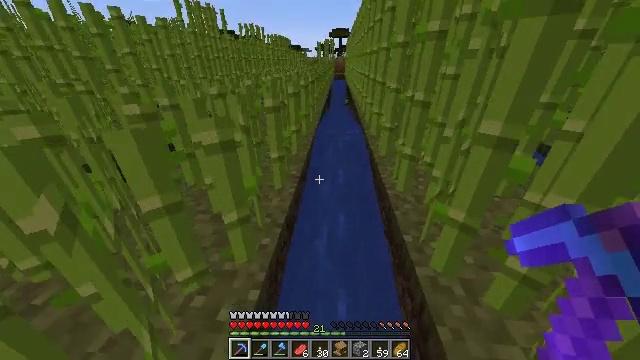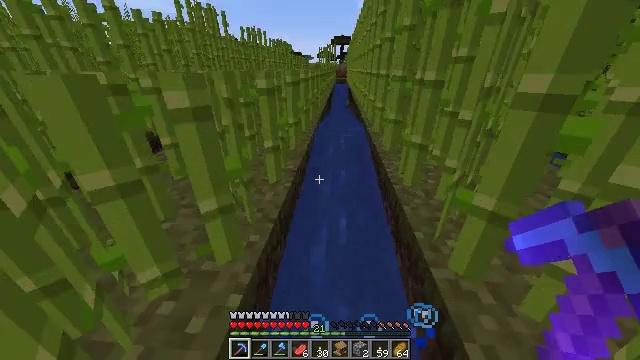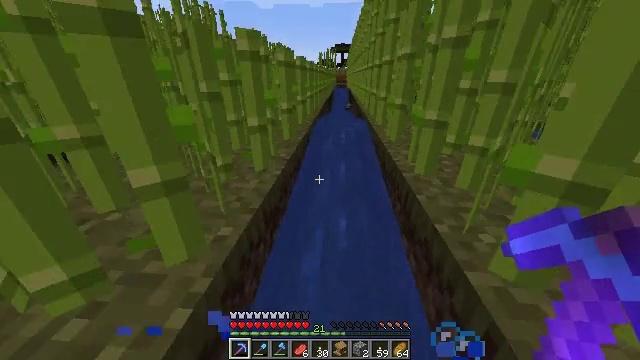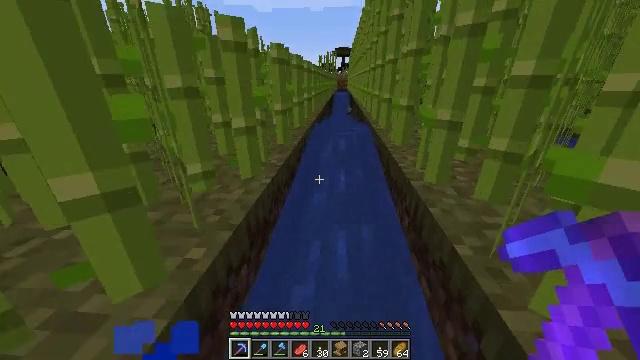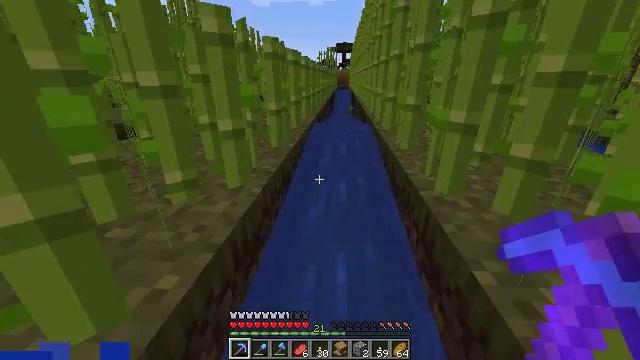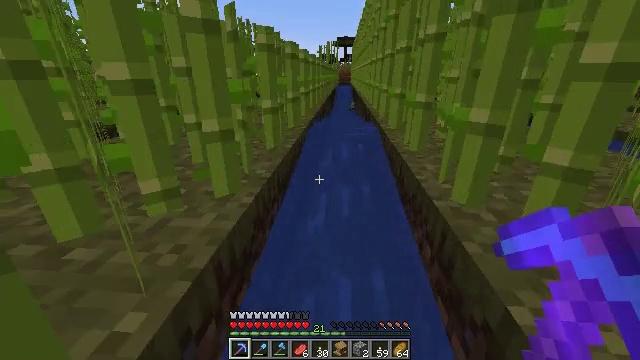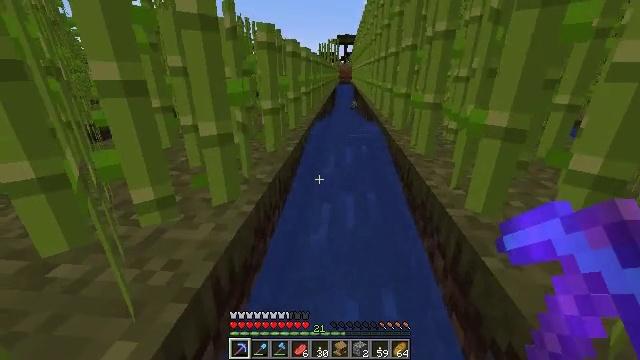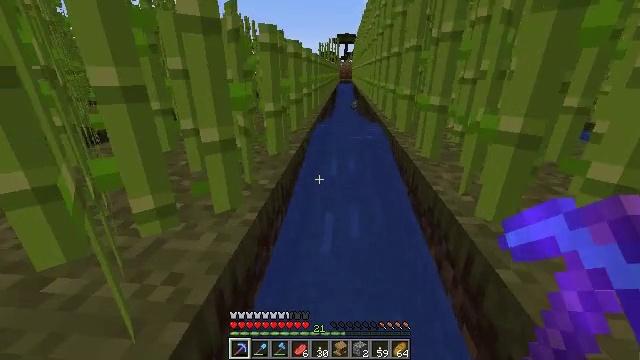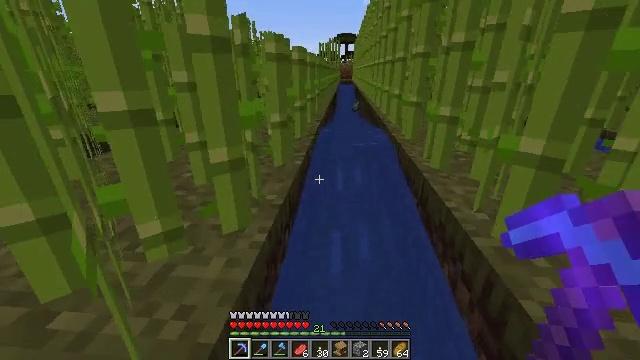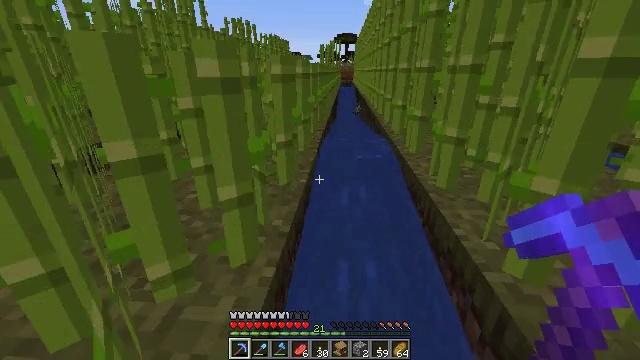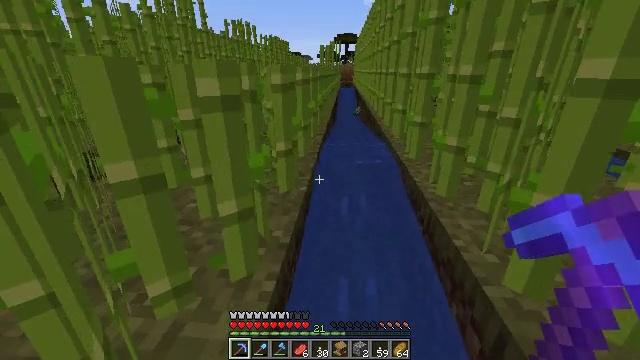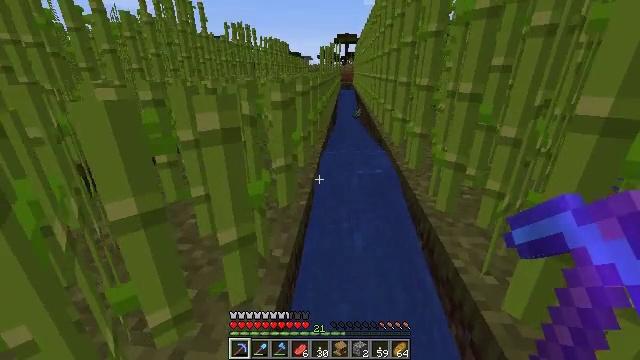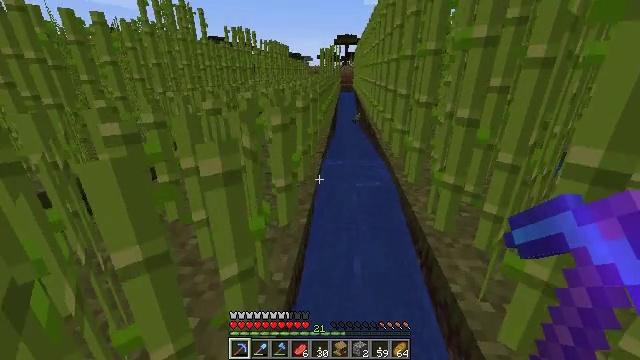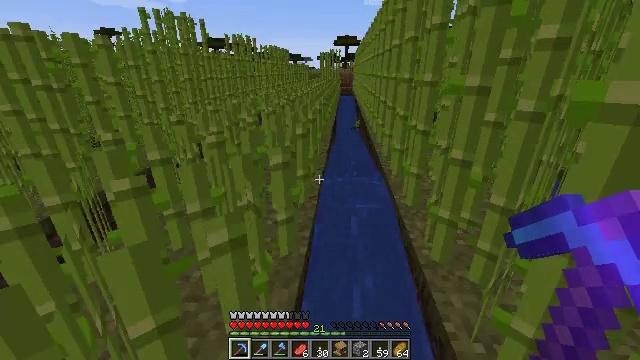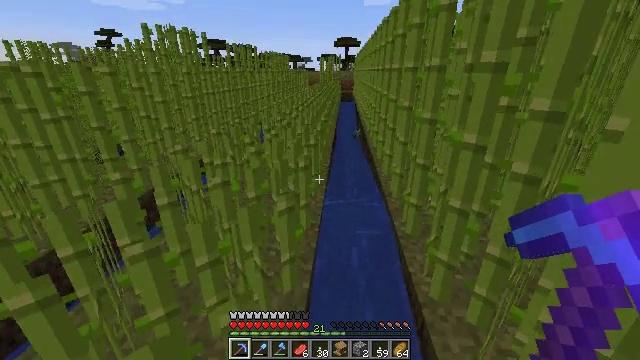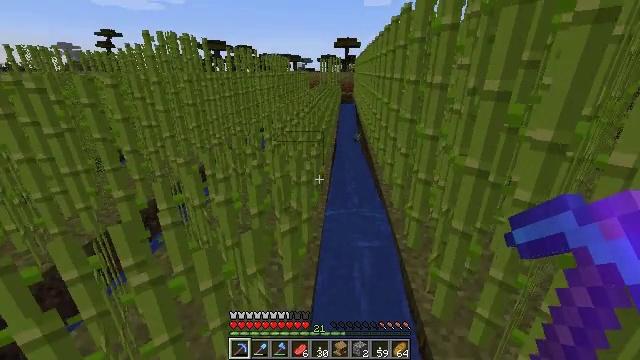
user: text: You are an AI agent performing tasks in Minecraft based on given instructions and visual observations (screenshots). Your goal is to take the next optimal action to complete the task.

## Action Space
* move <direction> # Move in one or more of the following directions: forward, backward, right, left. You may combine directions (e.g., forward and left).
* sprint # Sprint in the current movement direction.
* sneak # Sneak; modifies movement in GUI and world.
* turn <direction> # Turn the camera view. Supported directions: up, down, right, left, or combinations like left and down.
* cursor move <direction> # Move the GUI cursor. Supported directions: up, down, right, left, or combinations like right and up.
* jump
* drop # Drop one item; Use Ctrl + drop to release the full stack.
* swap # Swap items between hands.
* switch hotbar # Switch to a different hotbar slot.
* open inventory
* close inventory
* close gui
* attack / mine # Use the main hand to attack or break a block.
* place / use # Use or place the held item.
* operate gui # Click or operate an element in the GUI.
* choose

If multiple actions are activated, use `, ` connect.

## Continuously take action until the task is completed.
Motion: motion action
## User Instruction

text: Mine the sugar cane near rivers.
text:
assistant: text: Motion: move forward, turn up
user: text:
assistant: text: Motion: move forward, turn up
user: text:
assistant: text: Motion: move forward, turn up
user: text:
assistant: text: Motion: move forward and move left
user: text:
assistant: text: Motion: move forward and move left
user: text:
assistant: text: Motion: move forward and move left, jump
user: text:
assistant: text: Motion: move forward and move left, jump
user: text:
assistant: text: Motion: move forward and move left, jump
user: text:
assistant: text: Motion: move forward and move left, jump
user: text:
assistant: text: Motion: move forward and move left, jump
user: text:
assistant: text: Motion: move forward and move left, jump
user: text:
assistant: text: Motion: move forward and move left, jump
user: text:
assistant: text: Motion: move forward and move left, jump
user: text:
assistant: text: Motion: move forward and move left, jump
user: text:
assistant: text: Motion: move forward and move left, jump
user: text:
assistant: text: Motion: move forward and move left, sneak, jump
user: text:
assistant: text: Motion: move forward and move left, sneak
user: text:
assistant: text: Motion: move forward and move left, sneak
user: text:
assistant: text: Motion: move forward and move left, sneak
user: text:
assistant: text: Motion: move forward and move left, sneak, turn right and up
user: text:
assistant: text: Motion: move forward, sneak, turn right
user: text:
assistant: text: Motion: move forward, sneak
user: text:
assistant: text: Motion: move forward, sneak
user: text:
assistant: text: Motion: move forward, sneak
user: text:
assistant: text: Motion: move forward, sneak
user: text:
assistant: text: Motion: move forward, sneak
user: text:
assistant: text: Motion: move forward, sneak
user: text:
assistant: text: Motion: move forward, sneak
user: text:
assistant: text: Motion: move forward, sneak
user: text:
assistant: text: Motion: move forward, sneak